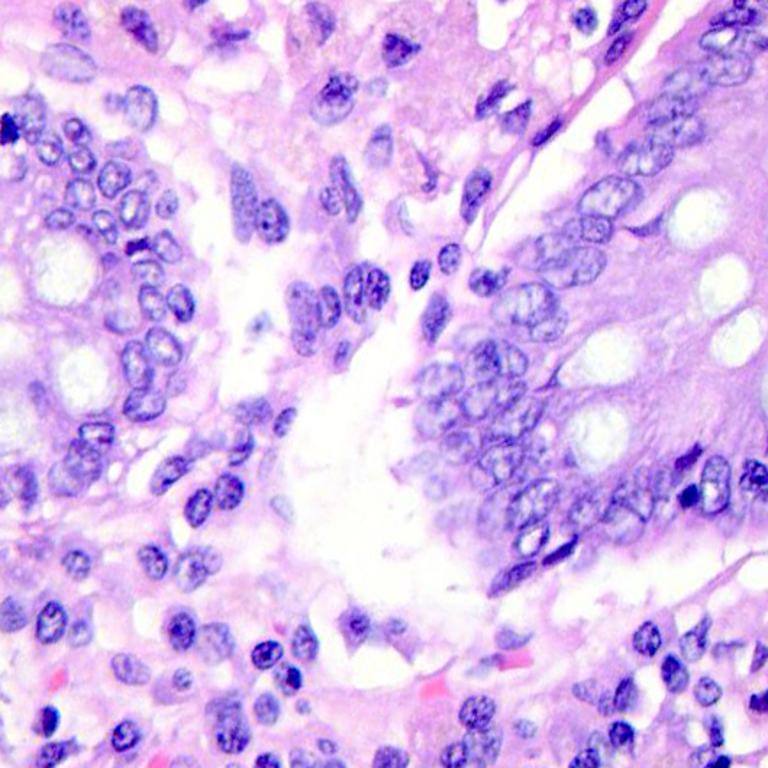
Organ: colon
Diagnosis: benign